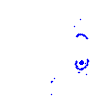
Particle: kaon